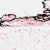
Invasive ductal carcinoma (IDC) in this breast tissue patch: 0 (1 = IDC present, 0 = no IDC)